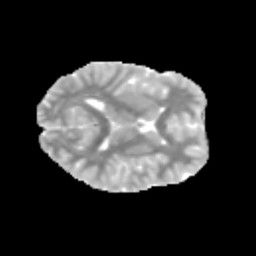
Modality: MD
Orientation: axial
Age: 13
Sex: male
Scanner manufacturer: siemens
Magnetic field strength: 3 T
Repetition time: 3.8 s
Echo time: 0.07 s